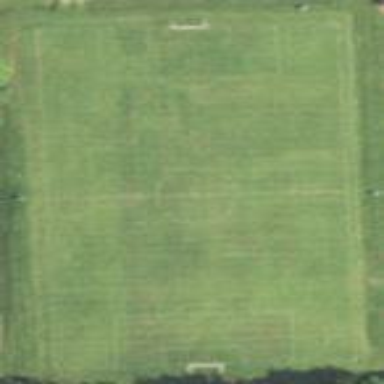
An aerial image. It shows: Grass pitch designated for soccer or football.